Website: apple
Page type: orders-overview
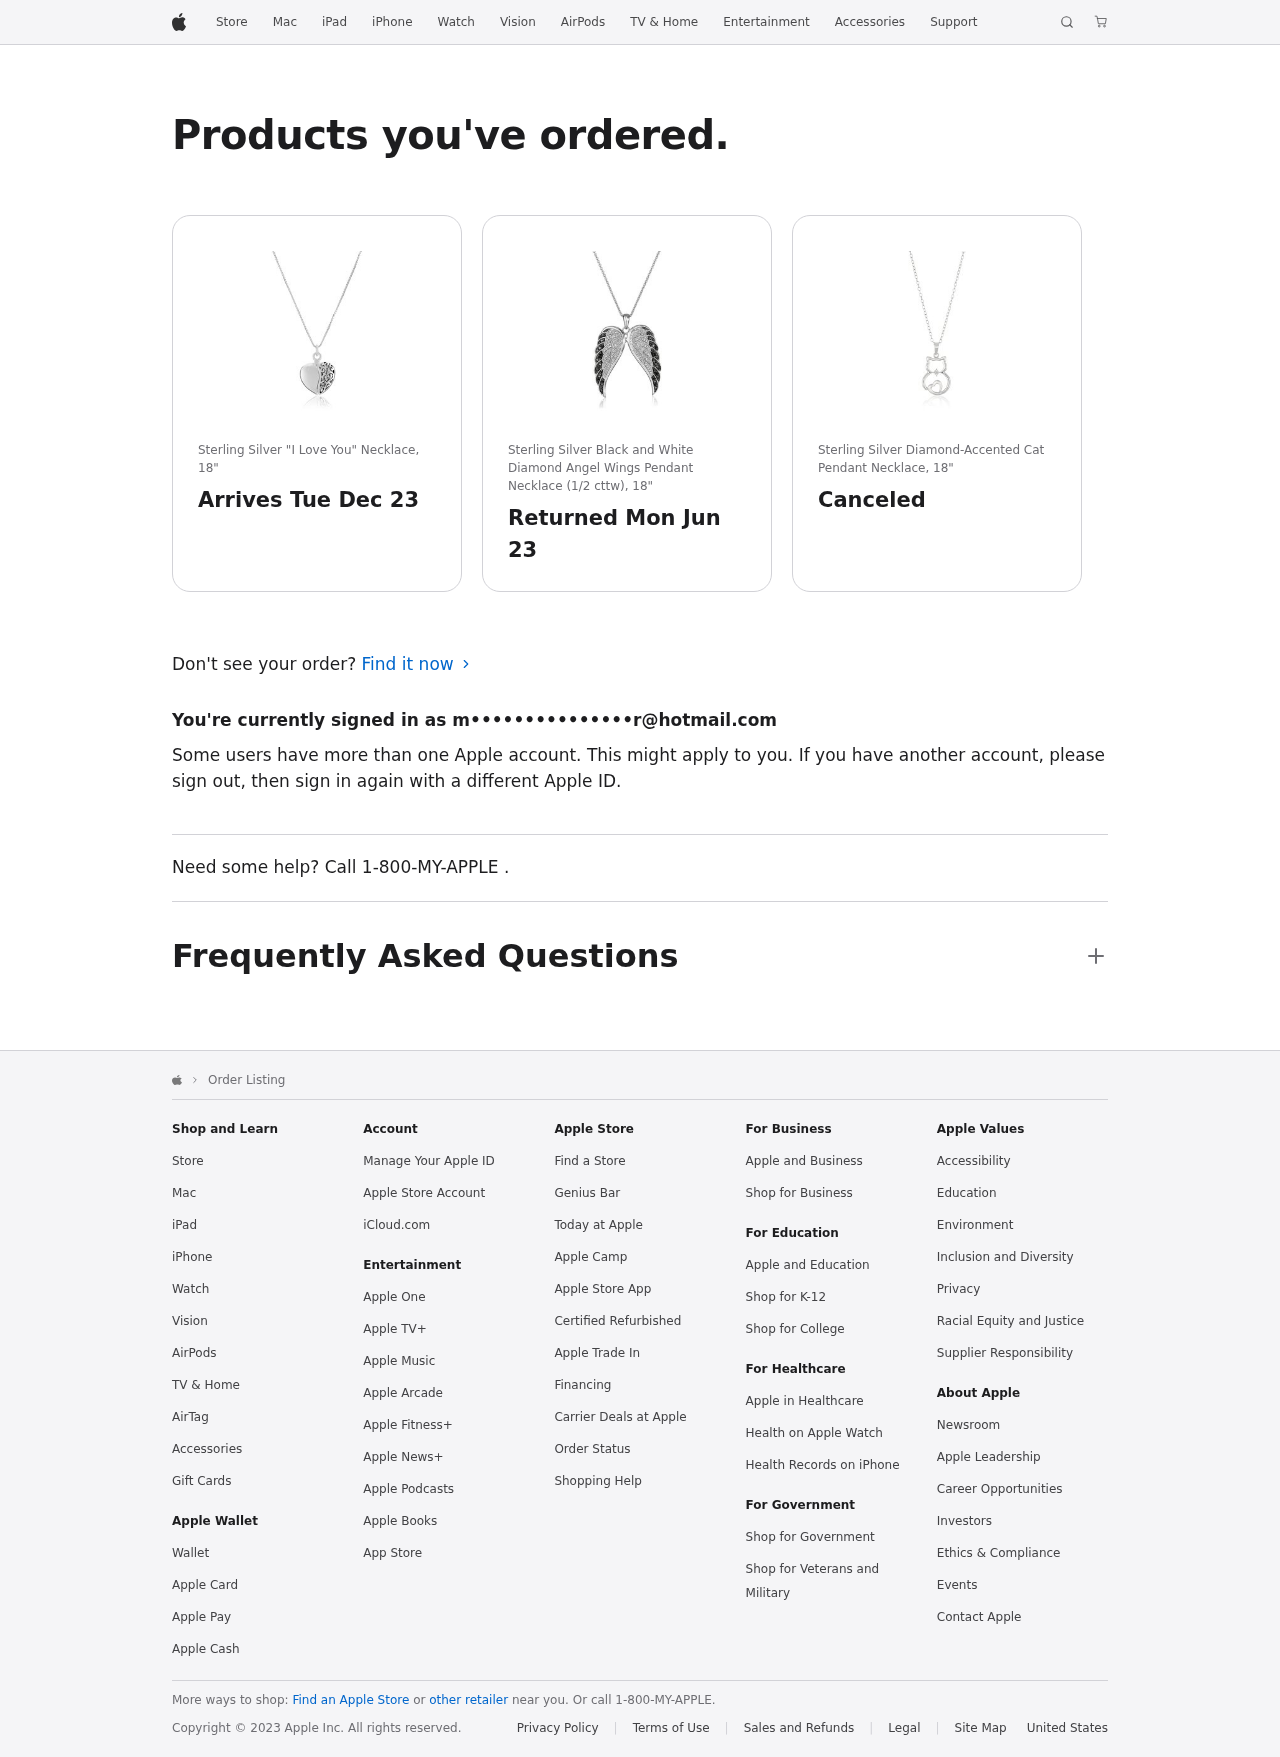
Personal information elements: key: PII_EMAIL
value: m•••••••••••••••r@hotmail.com
Product elements: key: PRODUCT1_NAME
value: Sterling Silver "I Love You" Necklace, 18"
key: PRODUCT2_NAME
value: Sterling Silver Black and White Diamond Angel Wings Pendant Necklace (1/2 cttw), 18"
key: PRODUCT3_NAME
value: Sterling Silver Diamond-Accented Cat Pendant Necklace, 18"
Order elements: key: ORDER_DELIVERY_DATE
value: Tue Dec 23
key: ORDER_RETURN_BY_DATE
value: Mon Jun 23